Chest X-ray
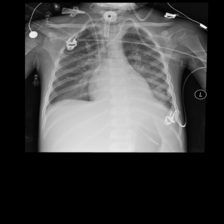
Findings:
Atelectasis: negative
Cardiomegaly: negative
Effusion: negative
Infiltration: negative
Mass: negative
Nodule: negative
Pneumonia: negative
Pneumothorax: negative
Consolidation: negative
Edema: negative
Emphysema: negative
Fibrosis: negative
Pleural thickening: negative
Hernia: negative